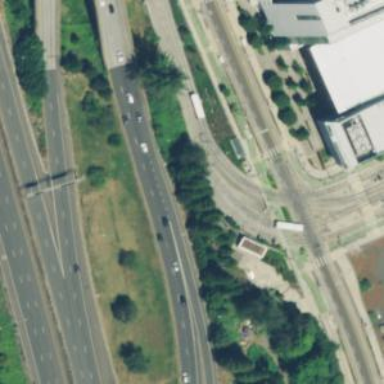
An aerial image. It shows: Busway road with embedded light rails.